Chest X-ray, AP view. Patient: 59 years old, sex M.
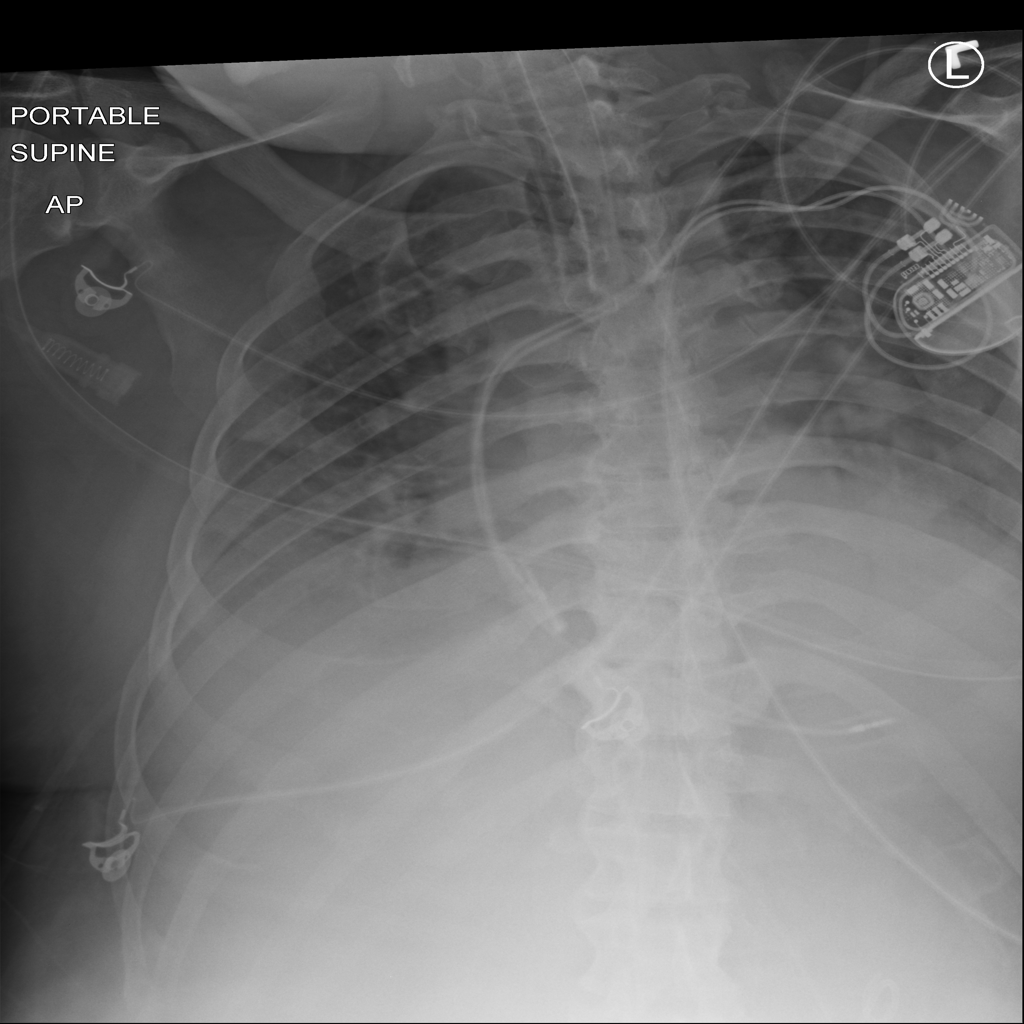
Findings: Effusion, Infiltration